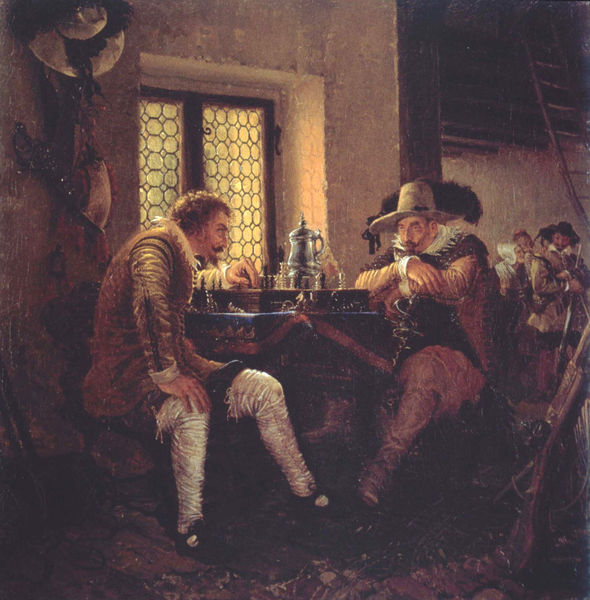
Titel: Die Schachpartie
Künstler: Adolph Menzel
Institution: Privatbesitz
Schlagwörter: dunkel, feder, gemälde, hand, kampf, kämpfer, mann, weiß, frauen, gelb, menschen, ocker, sitzen, abend, bar, blumen, braun, fenster, frankreich, frau, geste, glas, hell, hintergrund, hut, hüte, licht, männer, raum, schwarz, stützen, tisch, zimmer, rot, leute, muster, teppich, bart, bärte, gelage, hose, kneipe, schnurrbart, trinken, wand, wirtschaft, arme, barock, blicke, federn, kragen, rembrandt, spitze, ärmel, halskrause, holland, hände, niederlande, tischdecke, tischtuch, öl, sonne, boden, figur, gold, haare, interieur, mantel, sitzend, decke, innen, paar, personen, person, england, locken, renaissance, genre, rund, kanne, krug, beine, federhut, düster, geschäft, spieler, schuhe, hosen, mauer, figuren, leiter, treppe, soldaten, essen, gäste, wein, dick, spielen, freizeit, finster, glanz, lciht, balken, läufer, stube, lichteinfall, tee, denkend, nachdenken, gehrock, ziegenbart, griff, spiel, strümpfe, penis, eingang, eisen, spitzweg, bierkrug, messing, zinn, zinnkrug, haken, hängen, denken, spanisch, gaststätte, schwert, säbel, waffen, jacken, soldat, waffe, bier, degen, schach, holzdecke, schuh, bleiglas, mahlzeit, brokat, jagd, spitzbart, fensterscheiben, gewehr, licheinfall, garderobe, flinte, kniestrümpfe, spitzenkragen, gaukler, trinker, rebhuhn, samowar, butzenscheiben, stulpen, gamaschen, sieger, schaniere, gasthaus, wirtshaus, zecher, münze, schenke, eintreten, kruf, fendter, jude, lauern, münzen, schack, zinnbecher, schummrig, bierglas, hüter, kupplerin, gelangweilt, seidenstrümpfe, muskete, hutfeder, musketiere, taverne, söldner, verschwörung, shakespeare, sinister, pub, partie, butzenscheibe, musketier, brettspiel, schachfiguren, schachpartie, schachspiel, gewinner, zeche, zechen, springer, wafffe, federbusc, degengriff, rasthaus, stuge, wirtshausszene, hu, weinstube, gegeüber